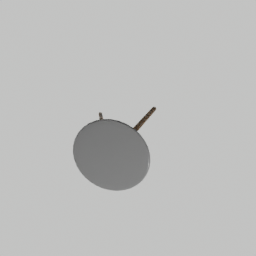
Label: furniture